Field crop: tomato
Growth stage: 2
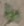
Species: solanum